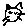
Label: cat